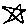
Label: star